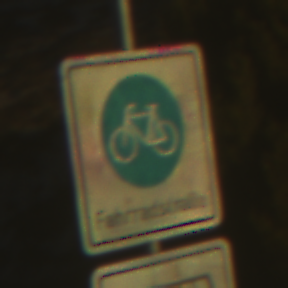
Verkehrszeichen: BeginnFahrradstrasse
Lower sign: MehrspurigeFahrzeugeFrei5
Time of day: SunriseSunset
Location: Outdoor (Nature)
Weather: Clear
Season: NotSpecified
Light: Natural